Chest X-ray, PA view. Patient: 30 years old, sex M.
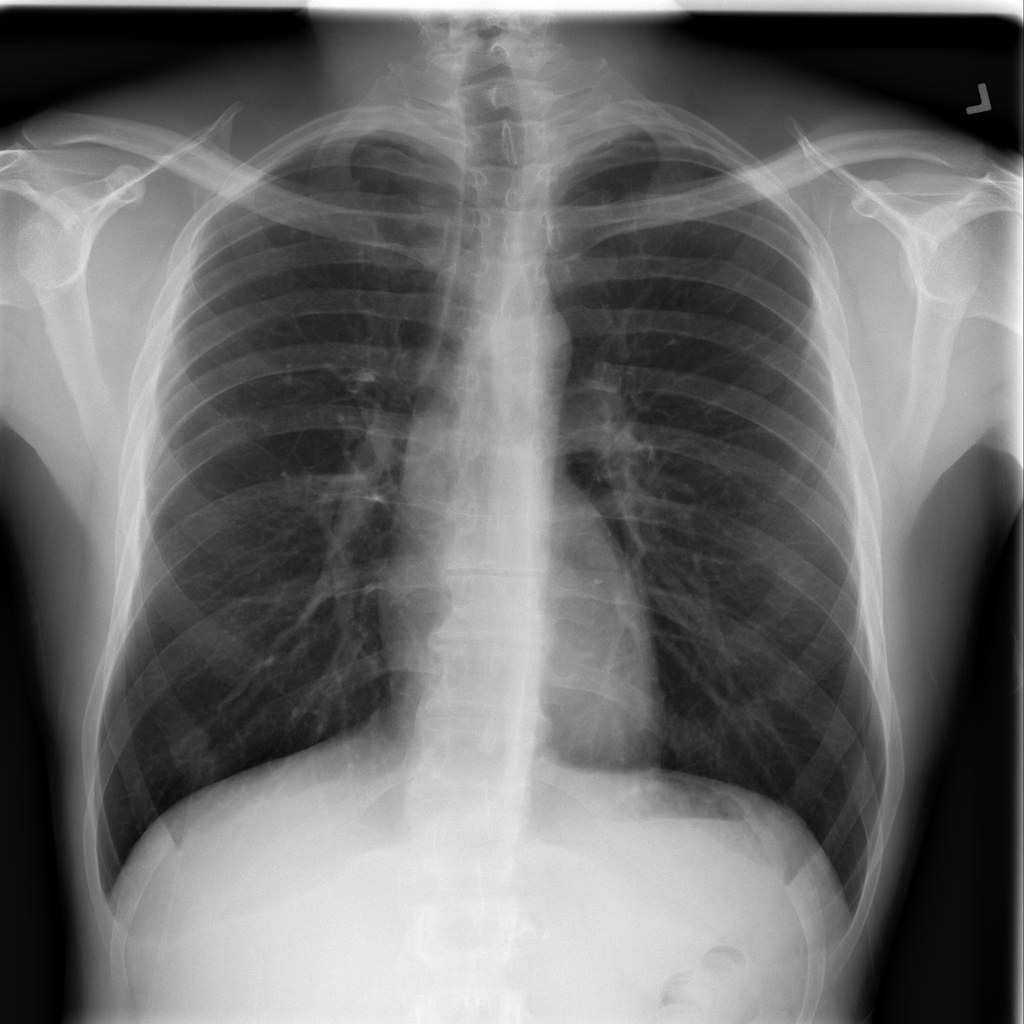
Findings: No Finding